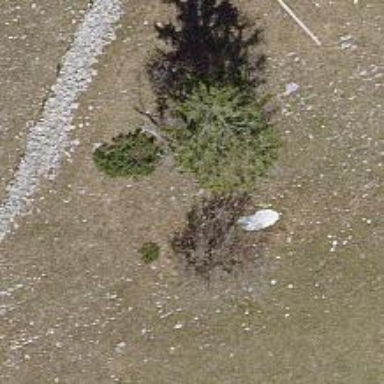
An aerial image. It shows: Beautiful tree in nature.